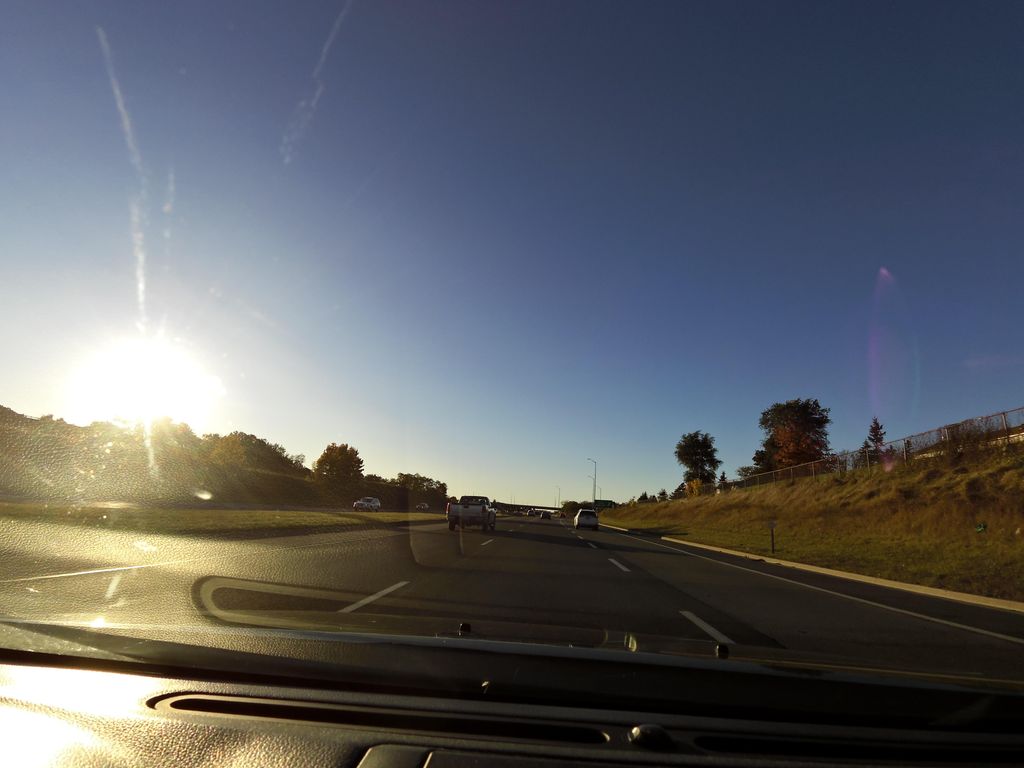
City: hamilton